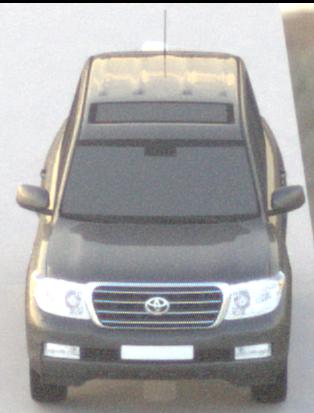
Make: Toyota
Model: Land Cruiser V8 4.7
Detailed model: Land Cruiser V8 (J20)
Model produced from: 2008/03
Model produced until: 2009/11
Doors: 5
Color: gray
Road condition: dry road
Daytime: sunrise or sunset
Contrast: low contrast